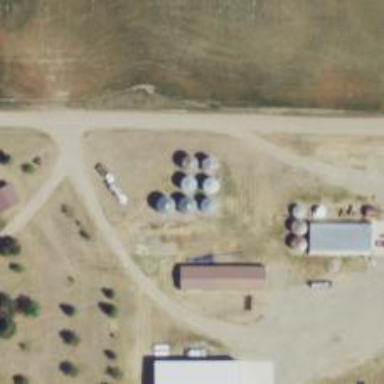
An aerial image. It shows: Silo.